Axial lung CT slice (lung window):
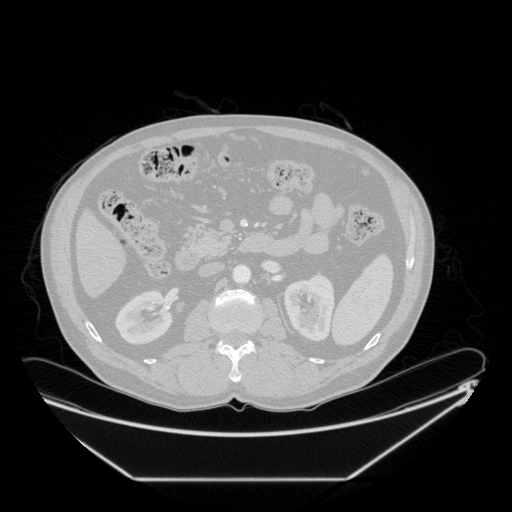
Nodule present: no